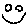
Label: smiley face